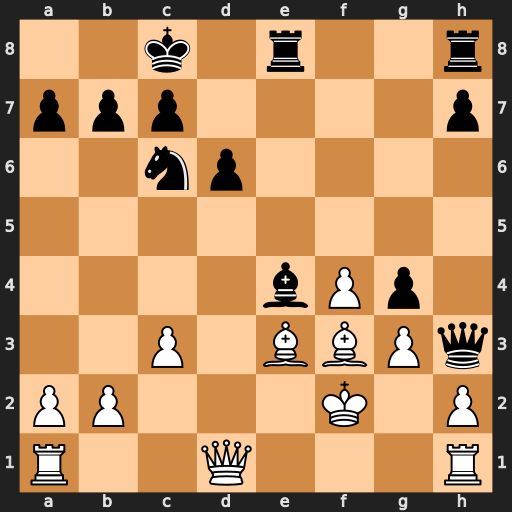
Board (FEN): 2k1r2r/ppp4p/2np4/8/4bPp1/2P1BBPq/PP3K1P/R2Q3R
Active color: w
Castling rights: -
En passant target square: -
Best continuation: Bxg4+ Qxg4 Qxg4+